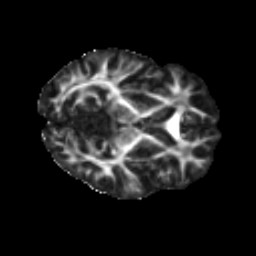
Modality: FA
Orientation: axial
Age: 23
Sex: female
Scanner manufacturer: ge
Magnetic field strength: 3 T
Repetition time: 7.8 s
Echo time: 0.0606 s